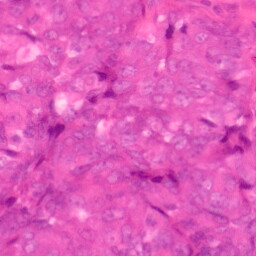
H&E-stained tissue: Colon